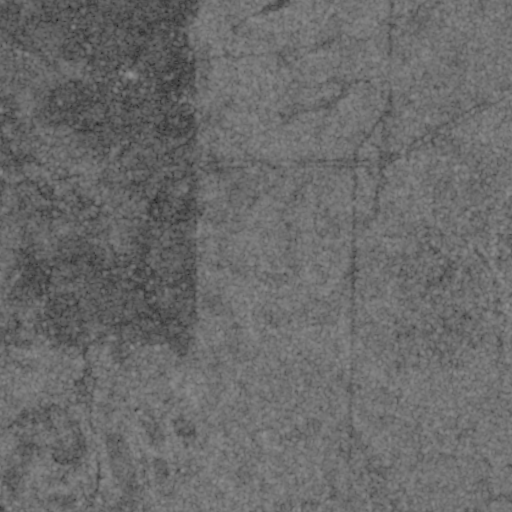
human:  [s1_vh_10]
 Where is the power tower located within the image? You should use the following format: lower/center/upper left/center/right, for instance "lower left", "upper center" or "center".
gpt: The power tower is located in the right of the image.
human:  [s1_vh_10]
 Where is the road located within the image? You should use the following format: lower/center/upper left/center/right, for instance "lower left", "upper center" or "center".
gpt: There is no road in the image.

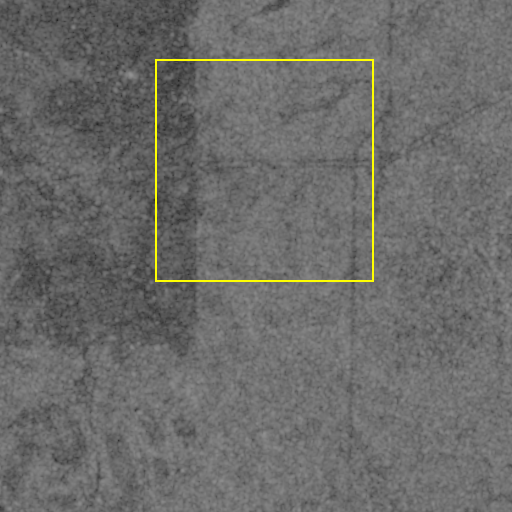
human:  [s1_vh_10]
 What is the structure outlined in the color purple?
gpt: There is no purple outline.
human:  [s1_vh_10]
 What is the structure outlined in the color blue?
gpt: There is no structure outlined in blue.